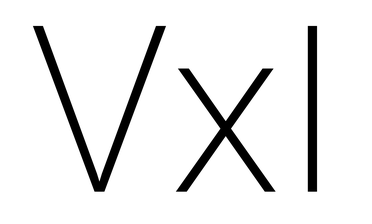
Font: Roboto_ExtraLight